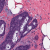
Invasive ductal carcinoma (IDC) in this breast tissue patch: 1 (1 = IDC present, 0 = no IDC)